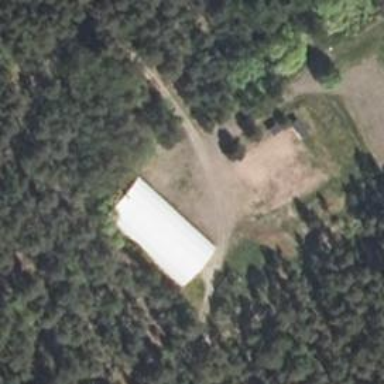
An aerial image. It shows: Events venue building.